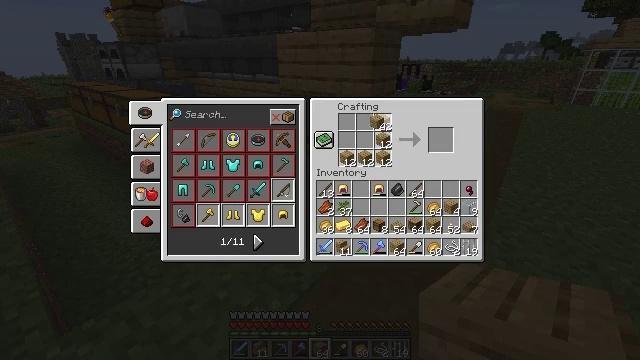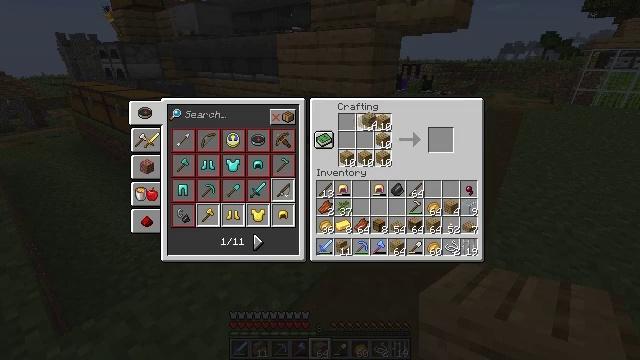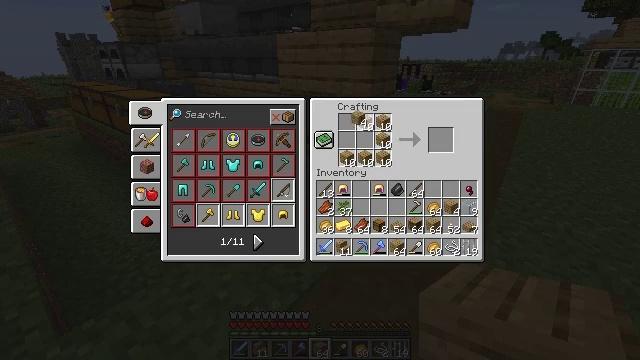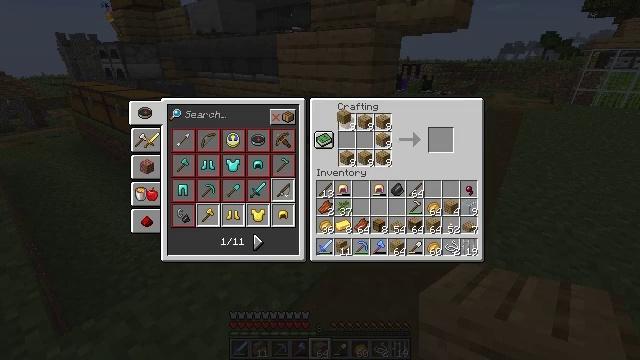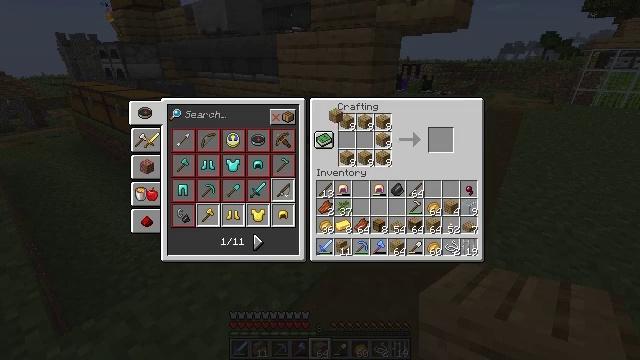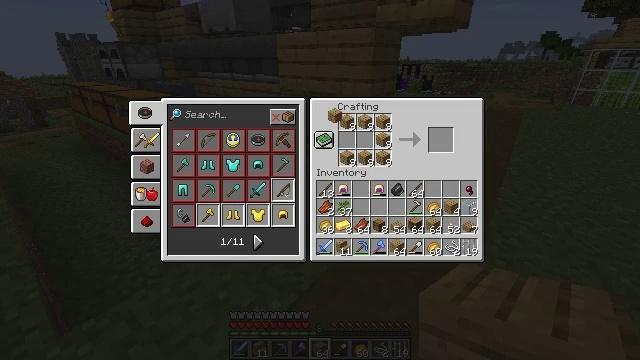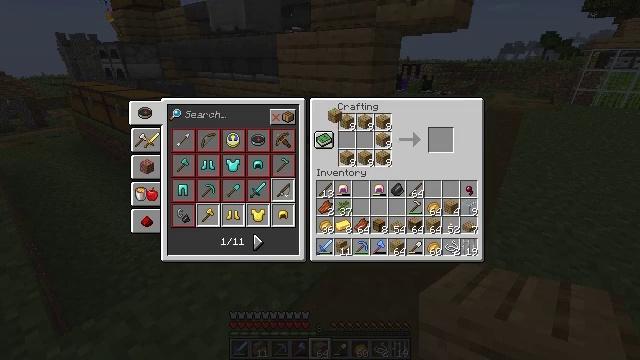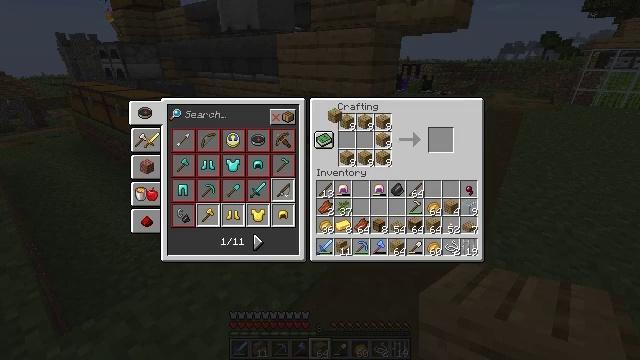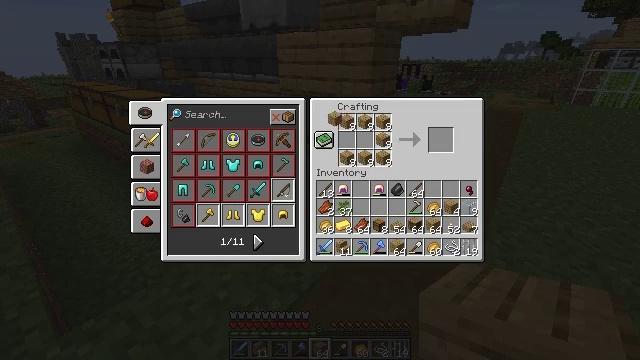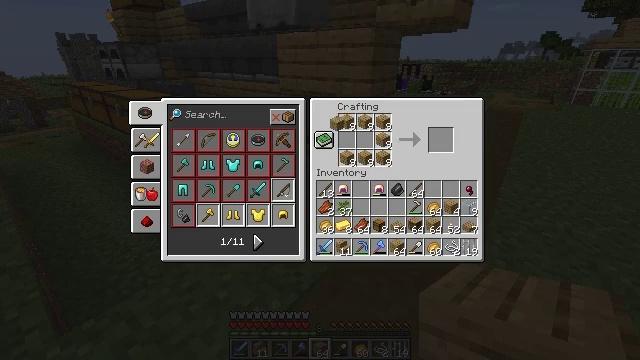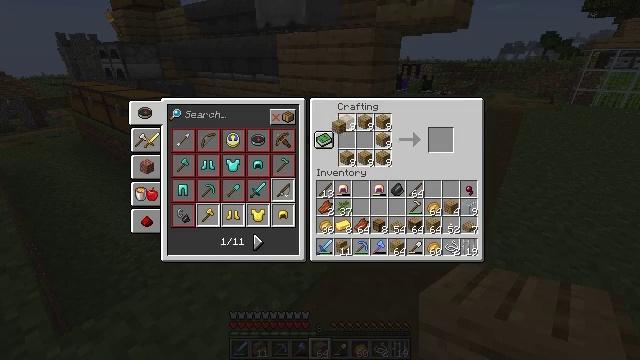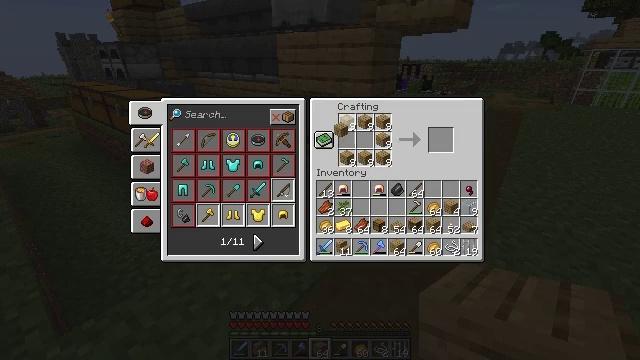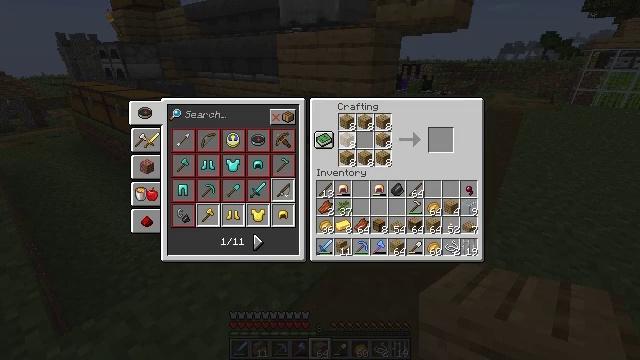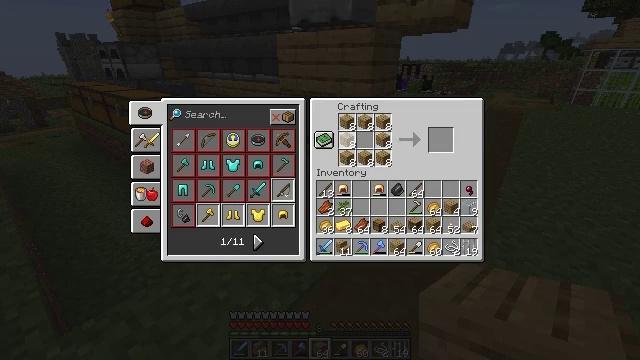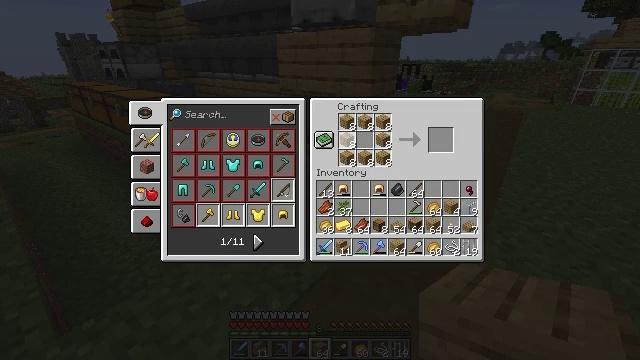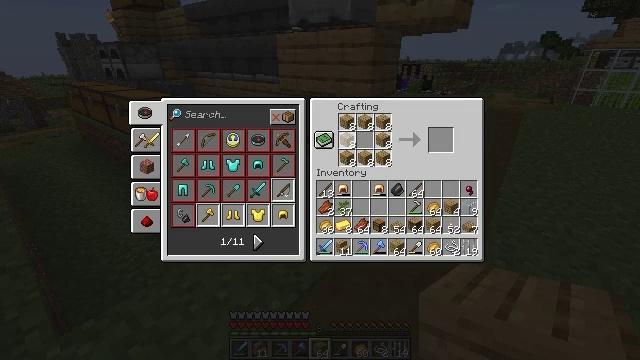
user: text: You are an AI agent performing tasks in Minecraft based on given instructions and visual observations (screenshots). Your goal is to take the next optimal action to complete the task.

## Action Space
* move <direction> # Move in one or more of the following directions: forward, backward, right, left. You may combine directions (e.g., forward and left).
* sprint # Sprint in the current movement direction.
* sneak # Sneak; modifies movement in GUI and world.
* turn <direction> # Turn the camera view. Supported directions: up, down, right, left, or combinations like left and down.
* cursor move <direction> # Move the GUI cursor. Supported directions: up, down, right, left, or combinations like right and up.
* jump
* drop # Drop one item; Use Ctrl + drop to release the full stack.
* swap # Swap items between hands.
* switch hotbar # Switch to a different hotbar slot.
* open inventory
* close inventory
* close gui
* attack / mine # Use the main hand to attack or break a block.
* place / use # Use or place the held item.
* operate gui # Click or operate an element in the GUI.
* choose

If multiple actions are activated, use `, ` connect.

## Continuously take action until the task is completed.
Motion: motion action
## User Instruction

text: Create a chest by arranging planks in the crafting grid.
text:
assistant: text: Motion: sneak, cursor move left, operate gui
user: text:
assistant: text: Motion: sneak, cursor move left, operate gui
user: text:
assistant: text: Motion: sneak, cursor move left, operate gui
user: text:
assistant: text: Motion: sneak, cursor move left, operate gui
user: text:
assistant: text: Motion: sneak, operate gui
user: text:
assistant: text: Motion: sneak, operate gui
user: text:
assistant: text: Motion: sneak, operate gui
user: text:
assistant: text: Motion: sneak, operate gui
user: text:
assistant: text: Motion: sneak, operate gui
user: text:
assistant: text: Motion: sneak, operate gui
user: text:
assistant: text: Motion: sneak, operate gui
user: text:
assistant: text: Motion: sneak, operate gui
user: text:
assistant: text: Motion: sneak, operate gui
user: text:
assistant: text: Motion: sneak, operate gui
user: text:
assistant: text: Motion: sneak, operate gui
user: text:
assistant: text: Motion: sneak, operate gui
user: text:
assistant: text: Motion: sneak, operate gui
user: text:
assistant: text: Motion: sneak, operate gui
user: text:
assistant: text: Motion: sneak
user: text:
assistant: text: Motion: sneak
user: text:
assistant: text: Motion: sneak, cursor move right and down
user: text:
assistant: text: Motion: cursor move right
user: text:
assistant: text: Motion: cursor move right and down
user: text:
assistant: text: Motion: cursor move right
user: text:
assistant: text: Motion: cursor move right
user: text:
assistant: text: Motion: no_op
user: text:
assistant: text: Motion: no_op
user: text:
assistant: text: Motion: cursor move right
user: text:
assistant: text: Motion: cursor move right
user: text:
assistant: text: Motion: cursor move right